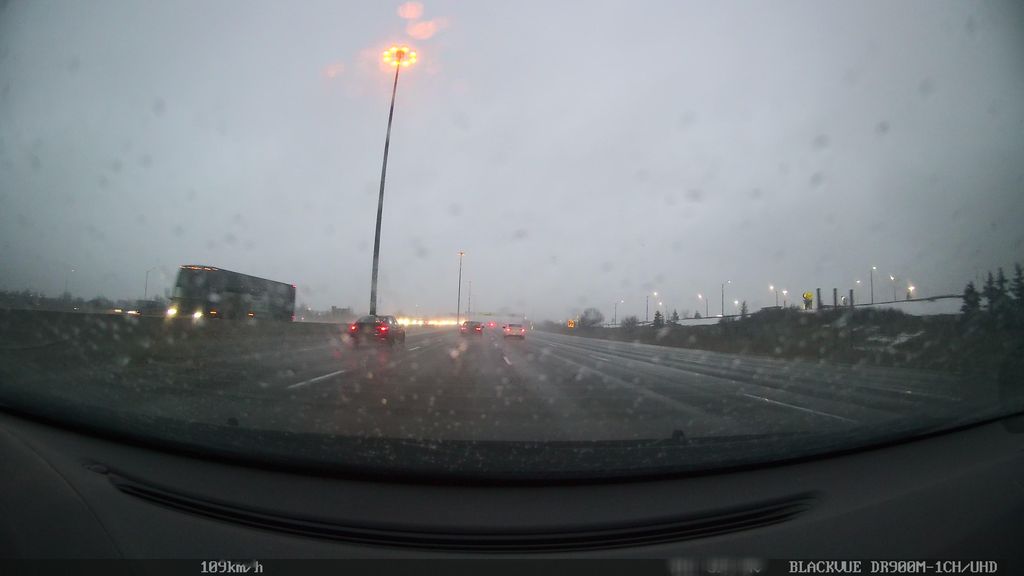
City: toronto